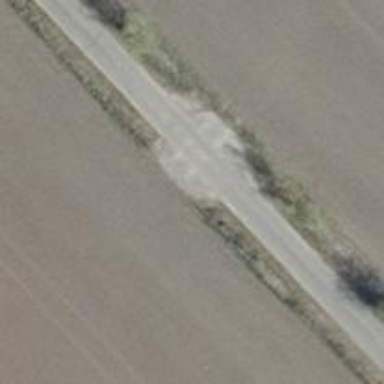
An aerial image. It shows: Passing place on the road.